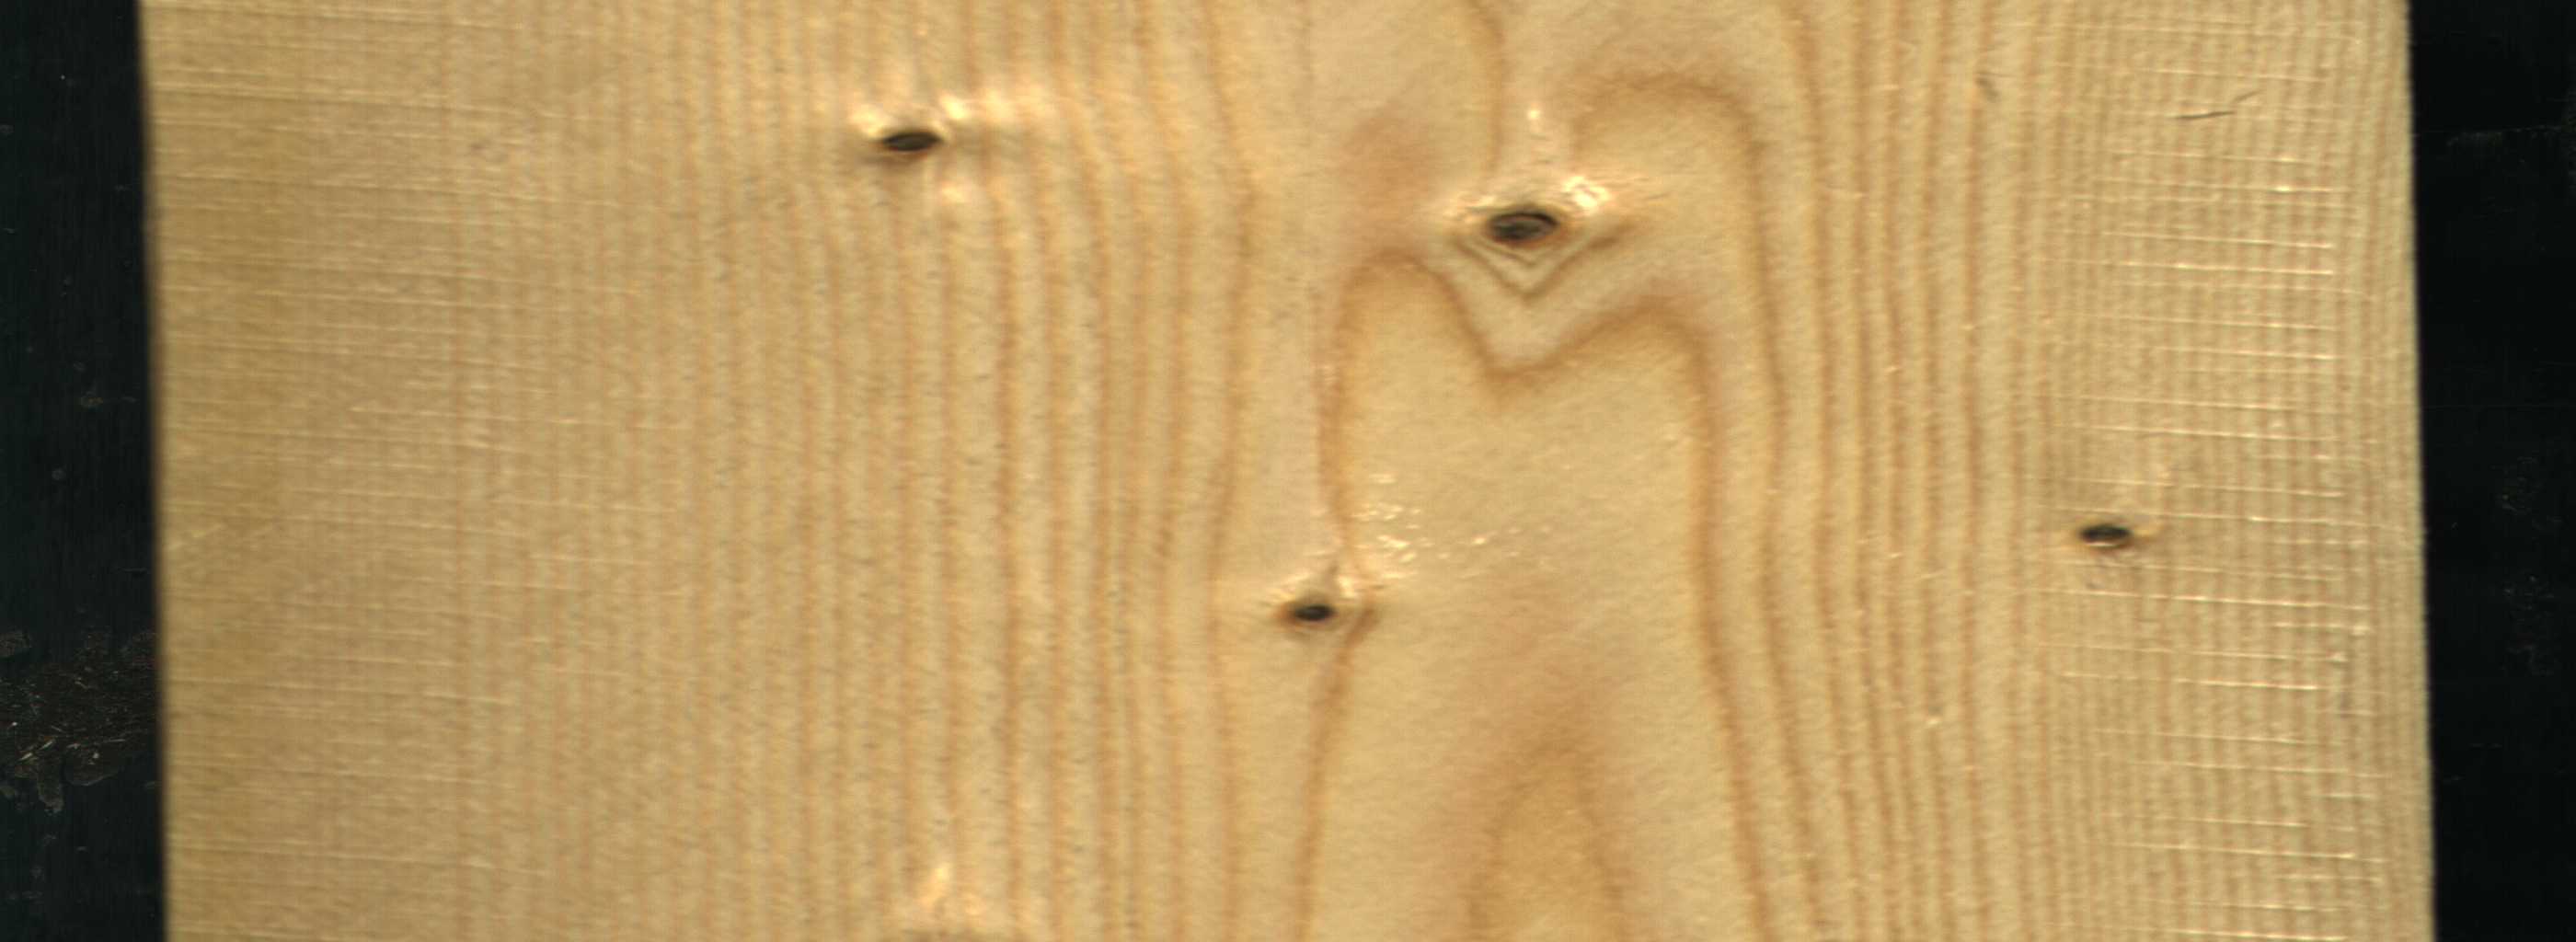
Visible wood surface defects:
Dead_Knot
Dead_Knot
Dead_Knot
Dead_Knot